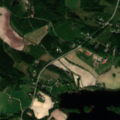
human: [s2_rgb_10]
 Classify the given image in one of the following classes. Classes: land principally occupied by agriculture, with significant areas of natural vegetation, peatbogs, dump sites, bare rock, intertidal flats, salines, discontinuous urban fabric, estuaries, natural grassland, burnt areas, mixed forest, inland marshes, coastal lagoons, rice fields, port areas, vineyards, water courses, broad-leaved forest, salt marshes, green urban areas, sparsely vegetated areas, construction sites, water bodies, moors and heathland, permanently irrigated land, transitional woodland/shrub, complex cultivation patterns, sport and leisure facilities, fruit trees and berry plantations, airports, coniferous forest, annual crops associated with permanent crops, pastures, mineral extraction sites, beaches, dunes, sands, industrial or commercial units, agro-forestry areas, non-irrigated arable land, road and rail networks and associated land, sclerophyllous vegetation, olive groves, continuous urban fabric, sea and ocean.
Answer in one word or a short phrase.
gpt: land principally occupied by agriculture, with significant areas of natural vegetation, coniferous forest, mixed forest, transitional woodland/shrub, water bodies